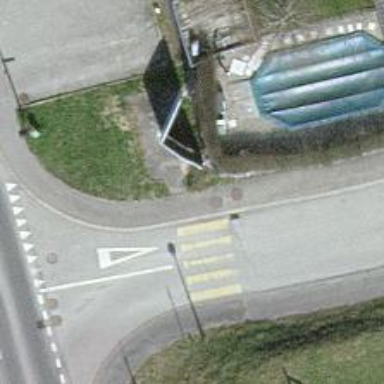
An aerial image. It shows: Zebra crossing on the road.